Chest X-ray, PA view. Patient: 63 years old, sex F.
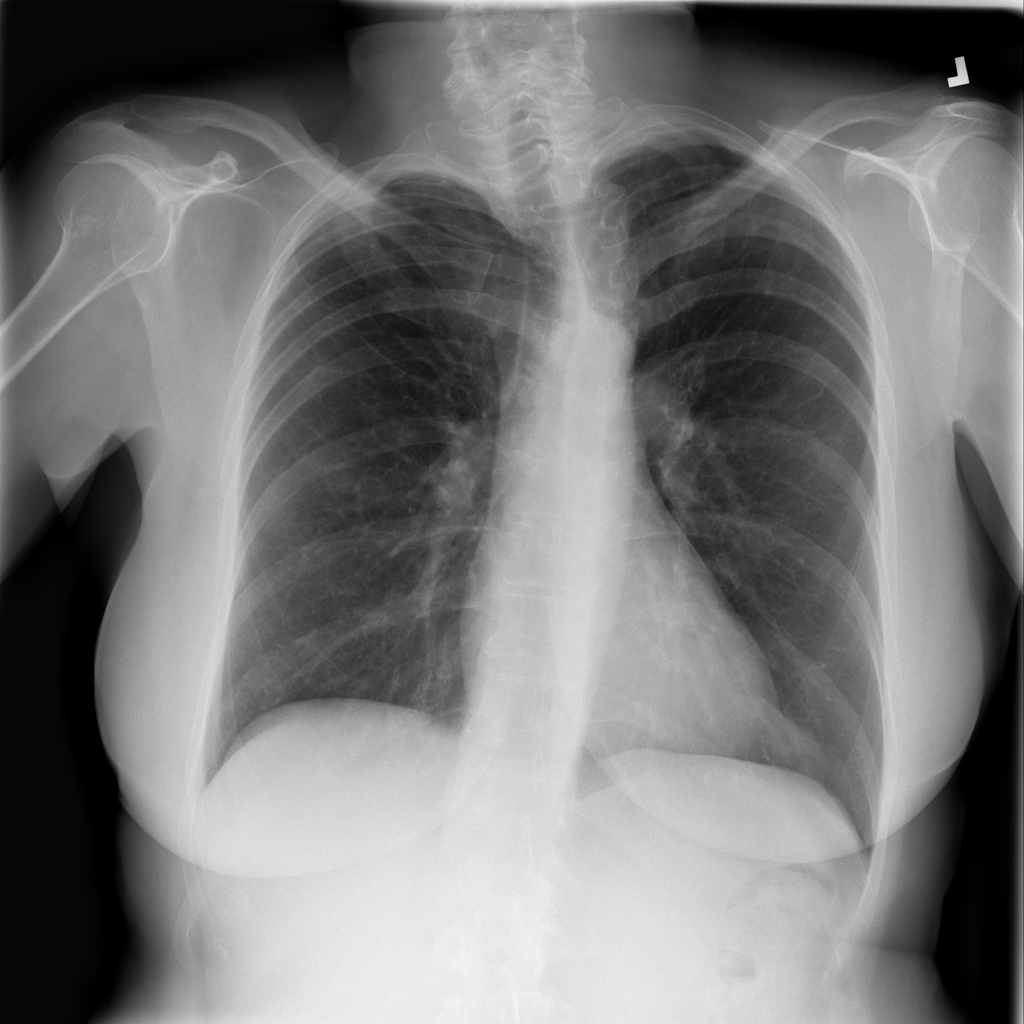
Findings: No Finding